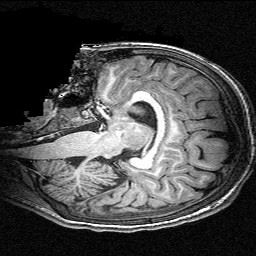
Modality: T1w
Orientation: sagittal
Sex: female
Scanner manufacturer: siemens
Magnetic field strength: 3 T
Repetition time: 2.3 s
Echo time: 0.00336 s